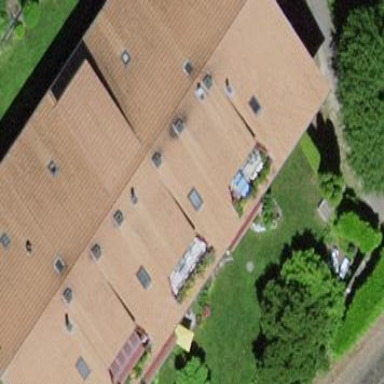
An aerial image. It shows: Gabled roof on residential building.